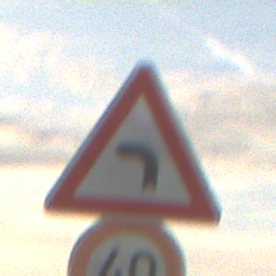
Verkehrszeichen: KurveLinks
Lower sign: Geschwindigkeit40
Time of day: SunriseSunset
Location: Outdoor (Nature)
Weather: PartlyCloudy
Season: NotSpecified
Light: Natural